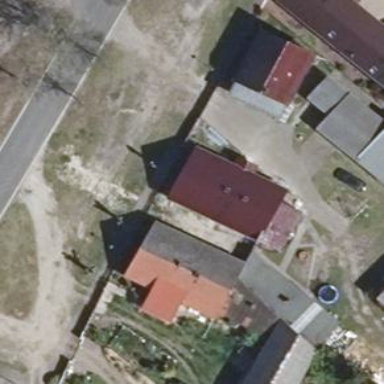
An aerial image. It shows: House with gabled roof oriented along the building. The roof is maroon in color.